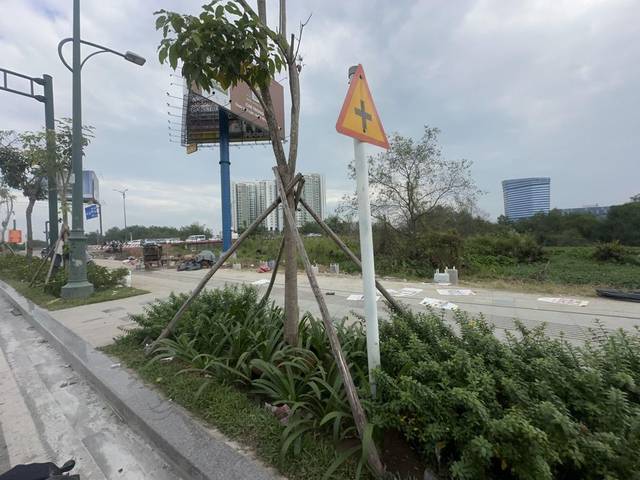
Region: Vietnam
Coordinates: 10.778, 106.722